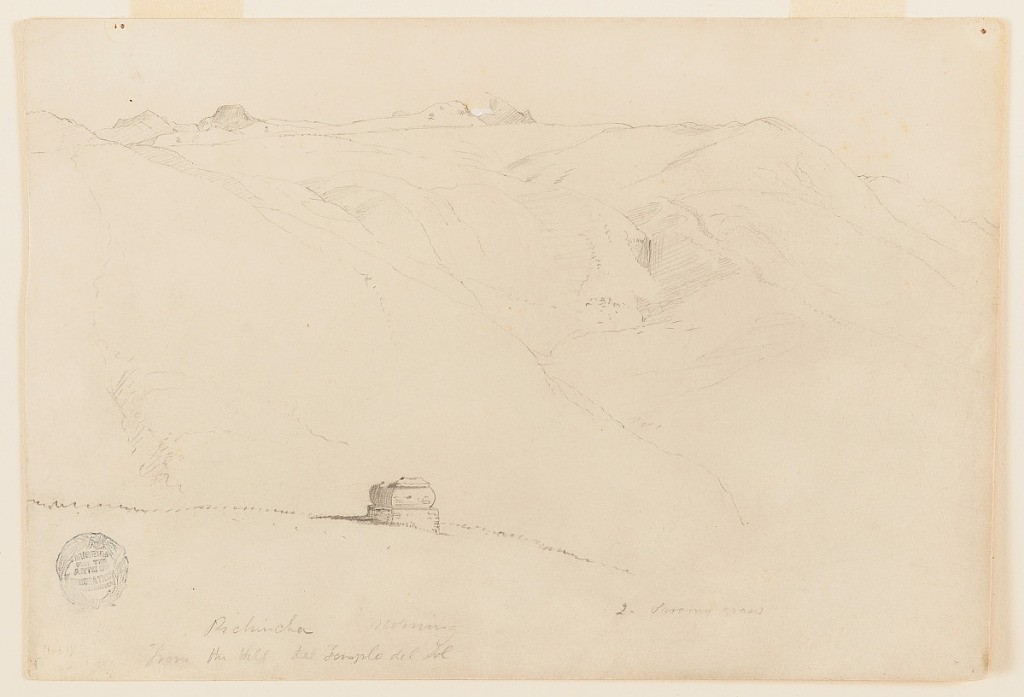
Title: Pichincha at Morning from the Hill of the Temple of the Sun, Quito, Ecuador
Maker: Frederic Edwin Church, American, 1826–1900
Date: June 1857
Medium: Graphite, brush and white gouache on paperboard
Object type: Drawing
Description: Landscape sketch showing view of elevated, rugged region around Pichincha volcano, near Quito, Ecuador. A grassy hillside with ruinous foundation of a column comprise foreground. Deep valley separates foreground from middle distance, where they elevated plain, or Paramo, of the Andes is visible. In background, the sharp peaks of Pichinca rise behind the elevated plain.